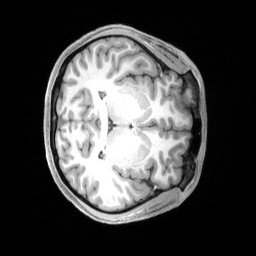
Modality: T1w
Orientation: axial
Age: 23
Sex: male
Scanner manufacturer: siemens
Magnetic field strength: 3 T
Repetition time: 2.4 s
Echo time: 0.00219 s